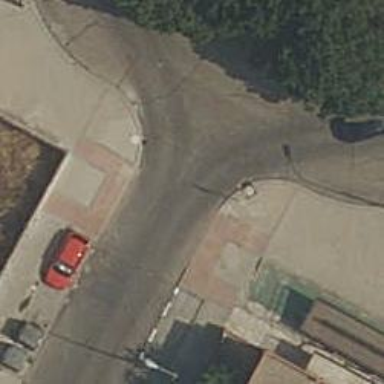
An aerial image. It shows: Zebra crossing on the road.